Interaction volume radius: 10 \u00c5
Interaction volume height: 30 \u00c5
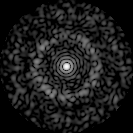
Disorder parameter: 0.8308